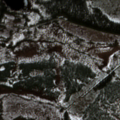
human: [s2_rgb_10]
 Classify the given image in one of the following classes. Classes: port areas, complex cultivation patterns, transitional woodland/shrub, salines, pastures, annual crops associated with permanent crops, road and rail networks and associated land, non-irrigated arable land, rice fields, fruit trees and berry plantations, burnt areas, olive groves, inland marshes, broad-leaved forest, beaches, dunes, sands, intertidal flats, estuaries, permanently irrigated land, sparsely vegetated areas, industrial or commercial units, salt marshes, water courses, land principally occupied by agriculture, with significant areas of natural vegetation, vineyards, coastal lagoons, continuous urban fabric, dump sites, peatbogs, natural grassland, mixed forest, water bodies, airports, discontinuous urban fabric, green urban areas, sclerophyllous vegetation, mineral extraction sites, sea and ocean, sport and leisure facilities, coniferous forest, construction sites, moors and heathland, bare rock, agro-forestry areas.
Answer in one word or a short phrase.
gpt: coniferous forest, transitional woodland/shrub, peatbogs